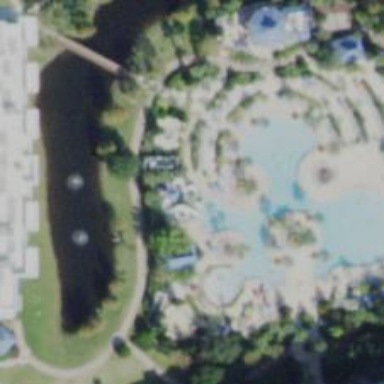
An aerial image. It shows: Water slide attraction.